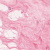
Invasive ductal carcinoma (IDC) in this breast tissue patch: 0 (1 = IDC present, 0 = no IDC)